Current action and preconditions to check: trajectory_clear

Your task: For each precondition in the list above, predict whether it will hold at this action.

Consider the current scene as observed from the mobile robot's camera, and analyze the predicted future states of all dynamic agents (e.g., people, animals, vehicles, or any moving entities) within the NEXT SECOND.

IMPORTANT: Only answer "very likely" if you are absolutely certain—based on strong, clear evidence—that a dynamic agent will violate the precondition in the predicted future state. Do NOT answer "very likely" for unlikely, ambiguous, or low-probability risks.

Ask yourself for each precondition: Is there a high probability, with clear and convincing evidence, that the predicted future states of any dynamic agent will interfere with the predicted future state of the currently executing action within the NEXT SECOND, causing that precondition to fail?

Assess the risk level based on these predictions. Use "likely" or "very likely" if motions create a clear risk of interference.

Use "neutral" or "improbable" if agents are nearby but their predicted paths are clearly diverging or non-conflicting.

Failure Risk Categories: "very improbable", "improbable", "neutral", "likely", "very likely"

Answer Format: Output ONLY the probability_of_failure value from these categories: "very improbable", "improbable", "neutral", "likely", "very likely"

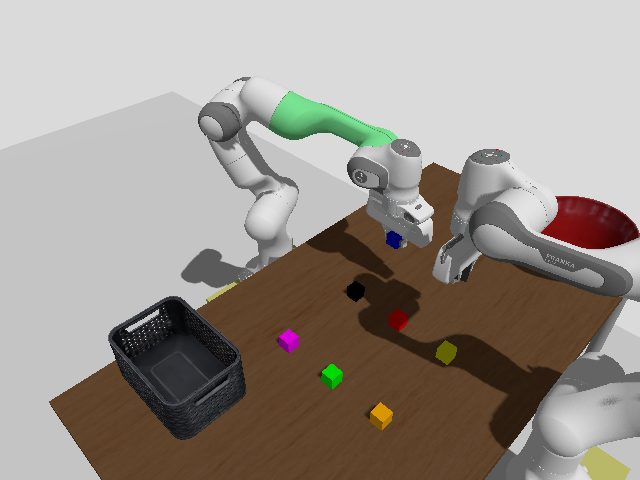

Answer: improbable